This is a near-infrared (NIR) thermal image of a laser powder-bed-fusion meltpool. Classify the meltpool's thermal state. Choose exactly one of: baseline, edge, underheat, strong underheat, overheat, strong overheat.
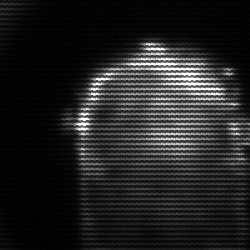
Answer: baseline